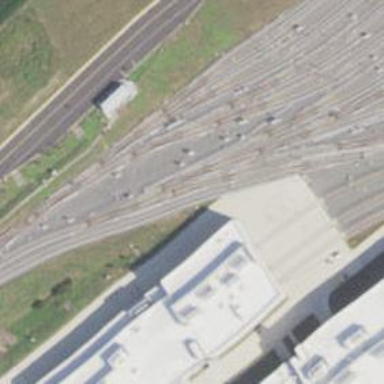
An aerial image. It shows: Electrified rail in service yard.